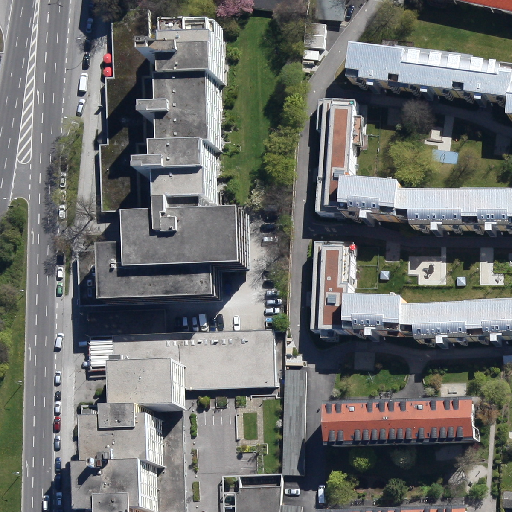
Referring expression: bikeway along with tree